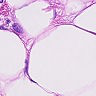
Metastatic tissue present: yes